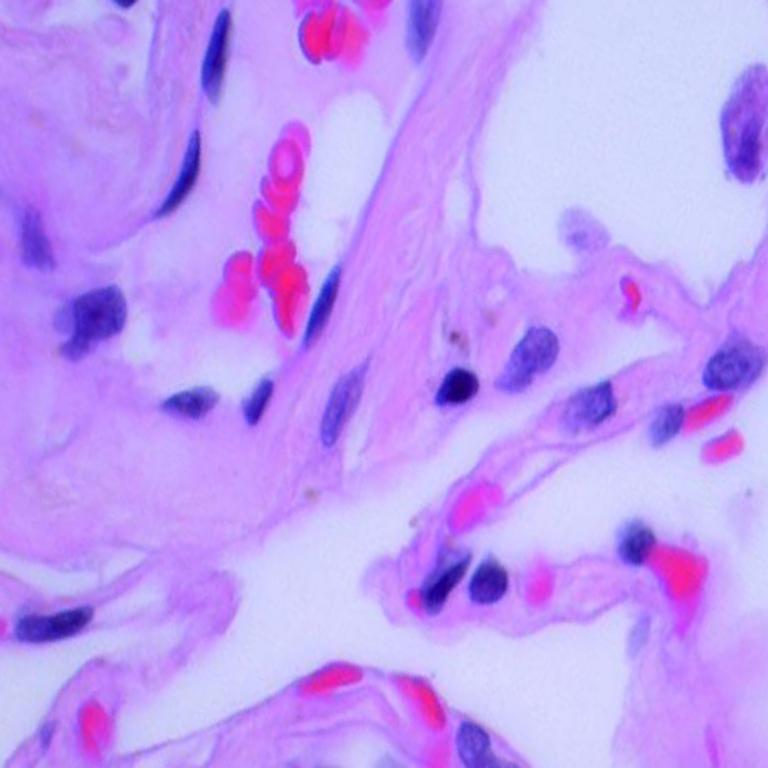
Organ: lung
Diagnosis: benign